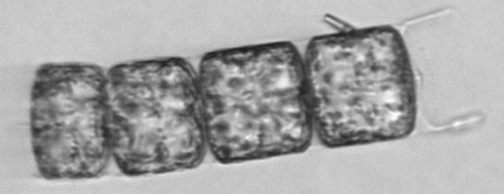
Label: Lauderia_annulata